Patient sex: F
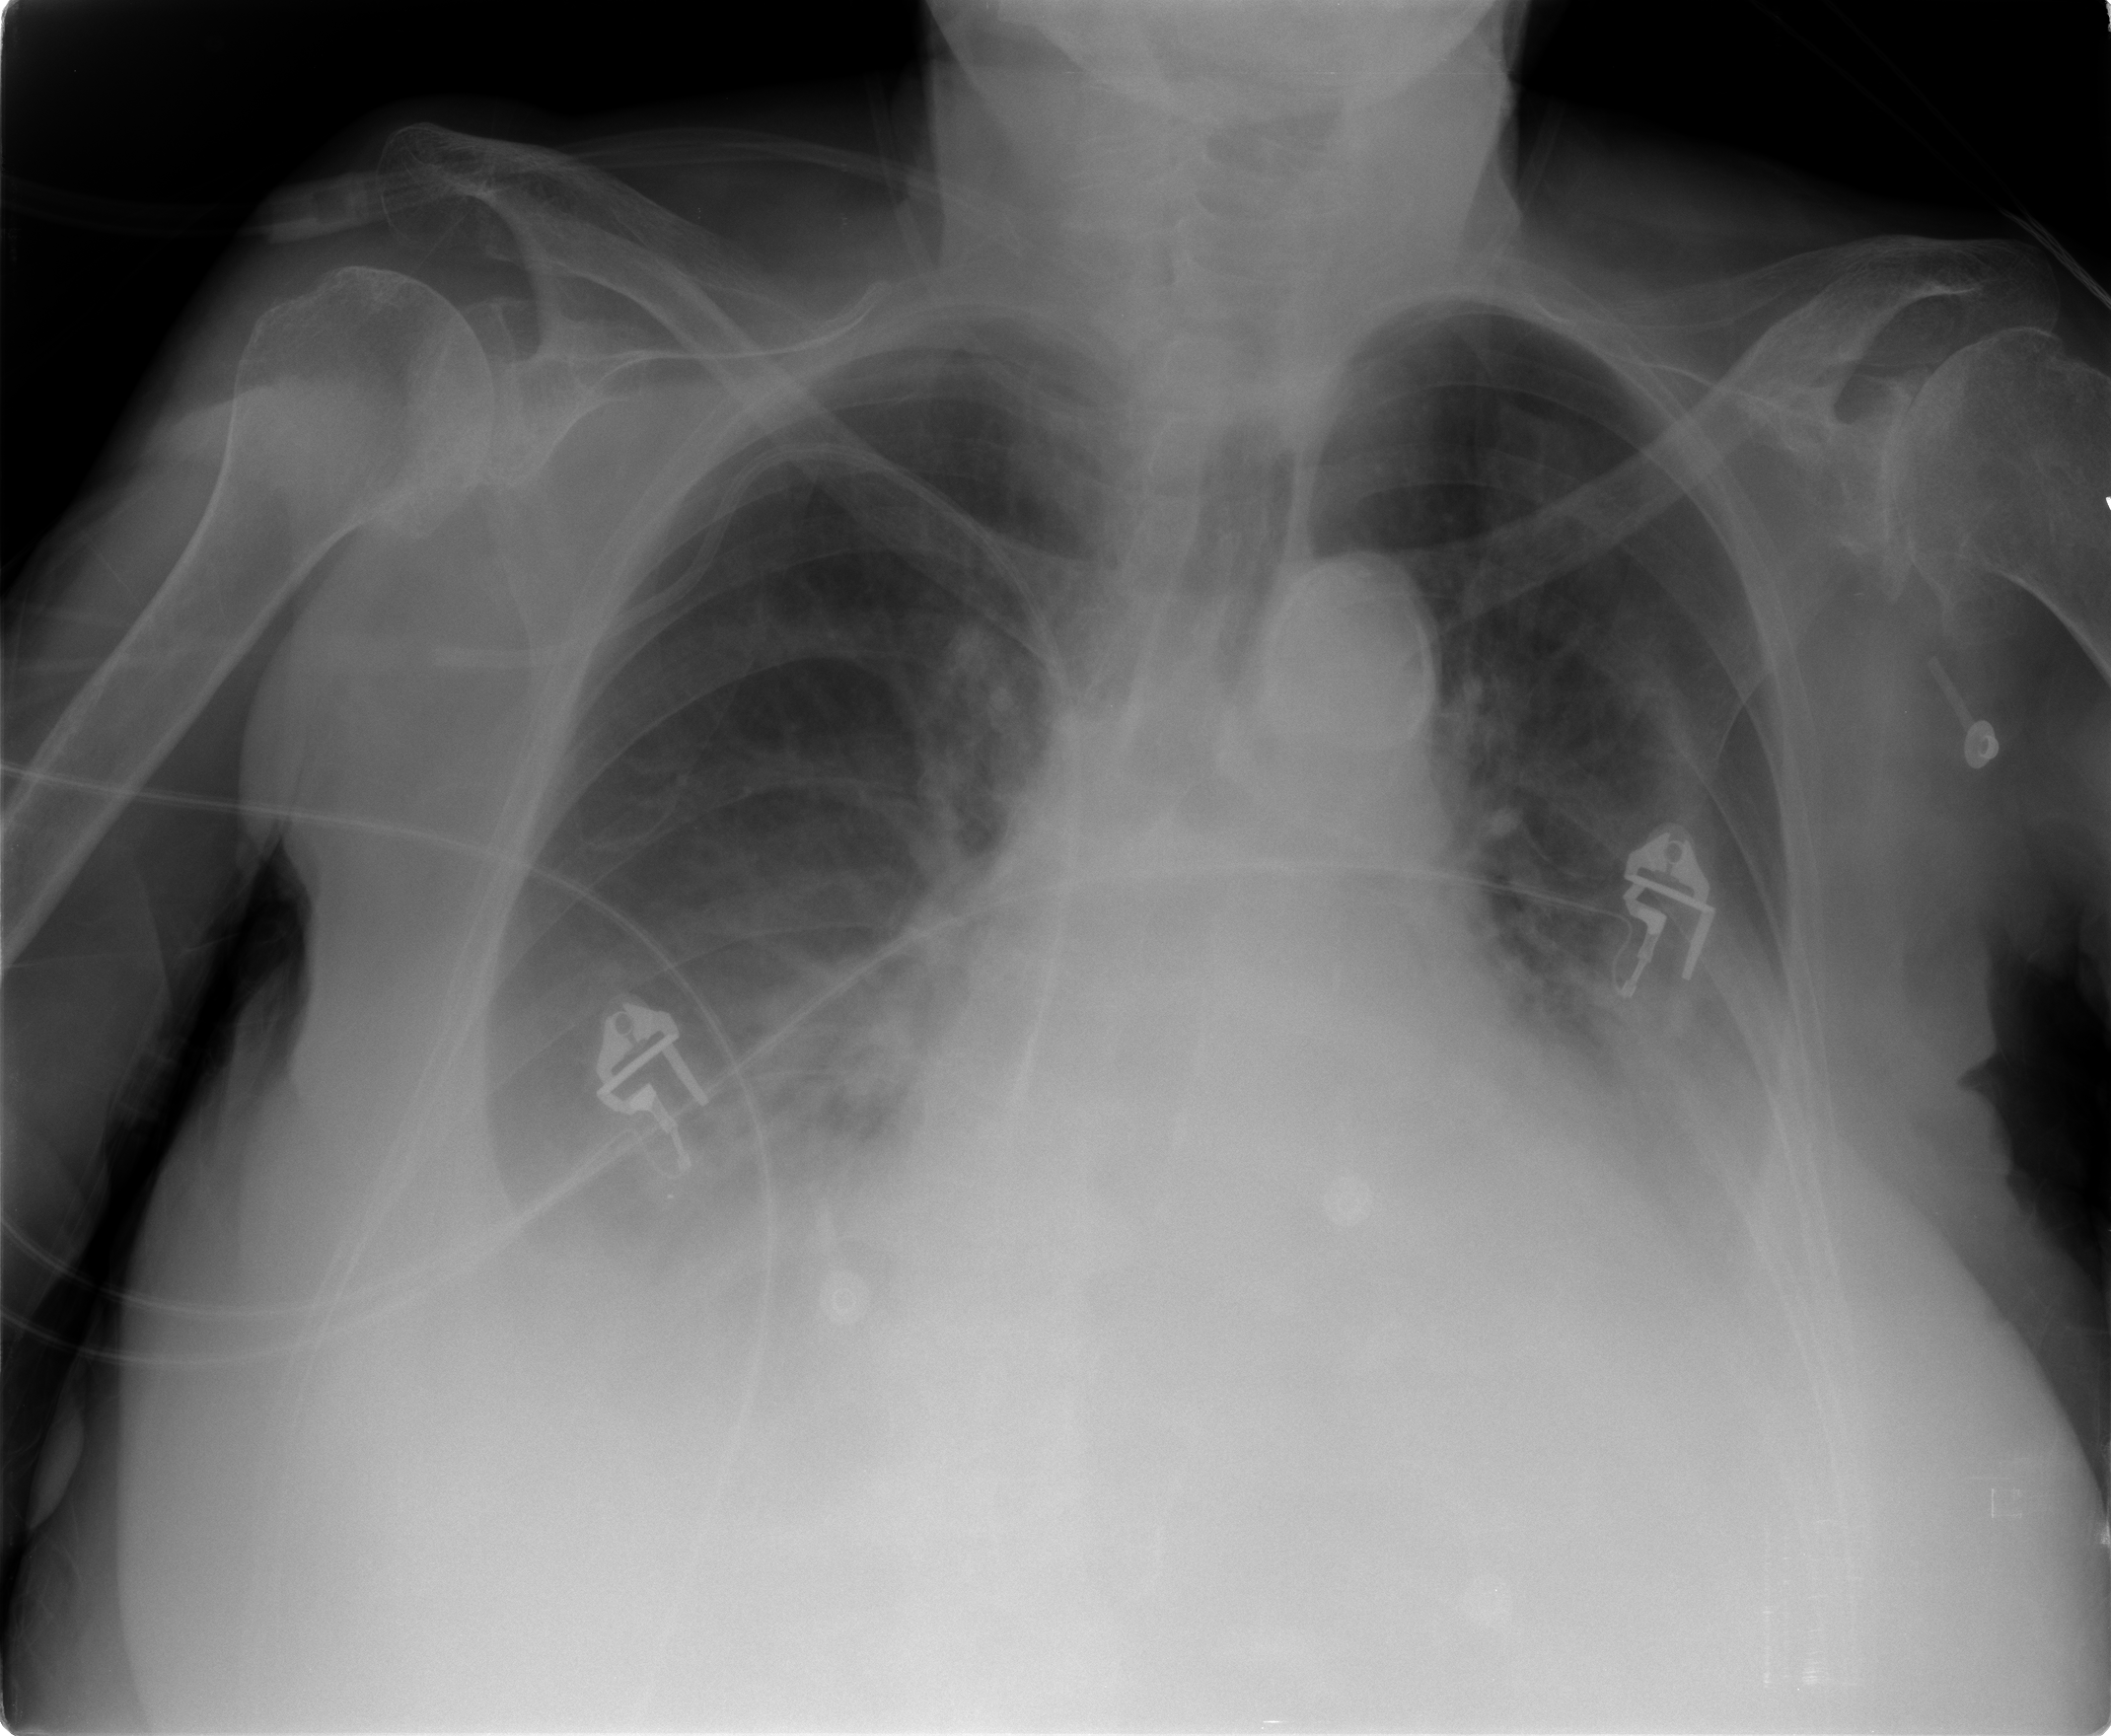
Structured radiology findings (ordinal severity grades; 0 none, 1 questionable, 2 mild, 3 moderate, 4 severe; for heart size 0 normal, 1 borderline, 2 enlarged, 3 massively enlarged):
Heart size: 2
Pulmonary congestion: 2
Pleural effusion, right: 2
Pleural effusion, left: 2
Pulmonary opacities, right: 0
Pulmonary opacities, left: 0
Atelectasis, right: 2
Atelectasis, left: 2